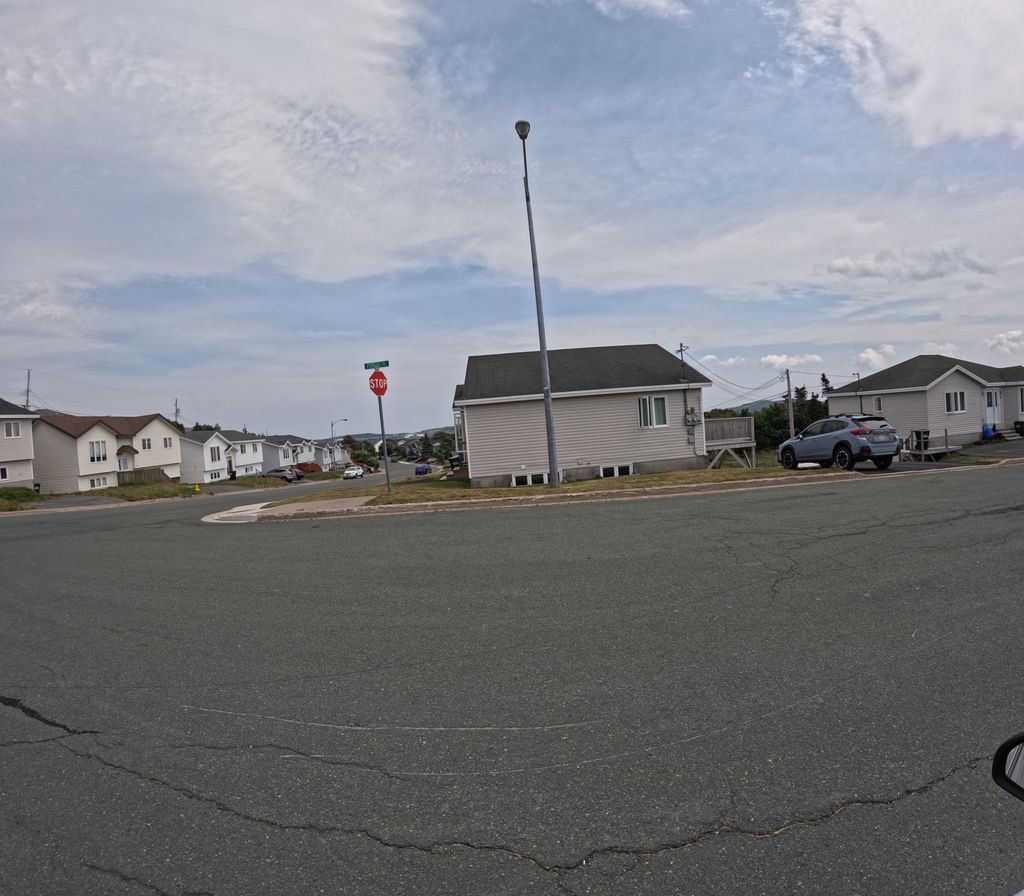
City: st_johns